Interaction volume radius: 5 \u00c5
Interaction volume height: 10 \u00c5
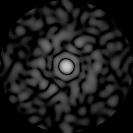
Disorder parameter: 0.8702